Interaction volume radius: 5 \u00c5
Interaction volume height: 10 \u00c5
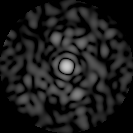
Disorder parameter: 0.8237